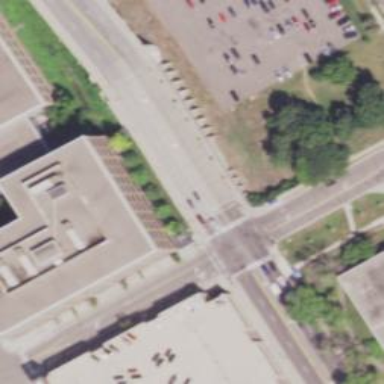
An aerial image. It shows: Primary highway with separate sidewalk.